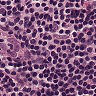
Metastatic tissue present: no